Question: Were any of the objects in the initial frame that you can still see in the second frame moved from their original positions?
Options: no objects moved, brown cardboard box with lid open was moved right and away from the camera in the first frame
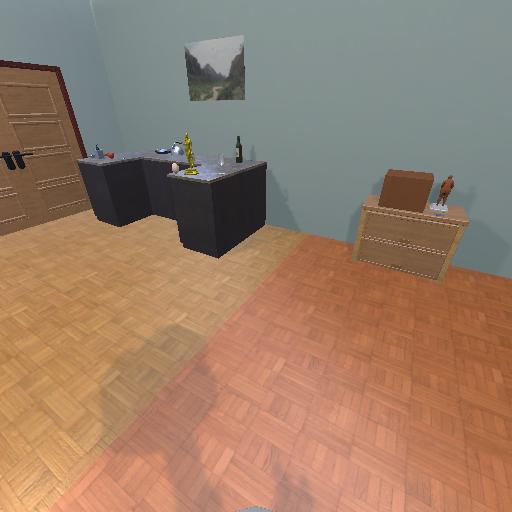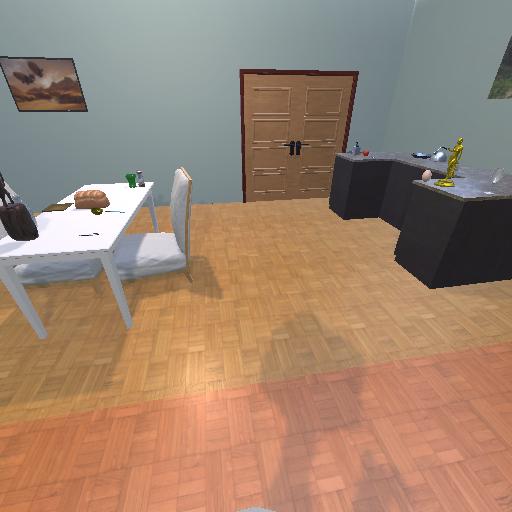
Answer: no objects moved